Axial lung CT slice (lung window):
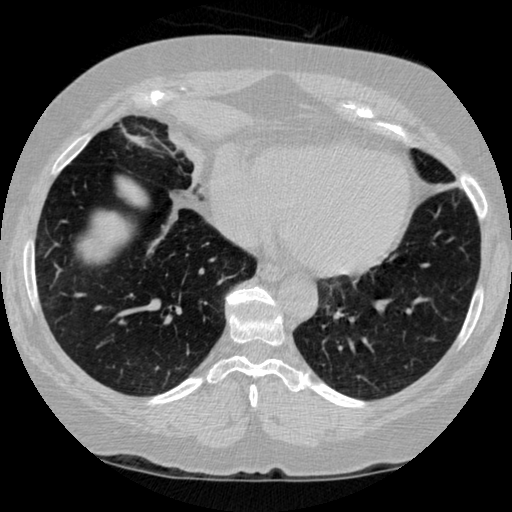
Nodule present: no